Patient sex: F
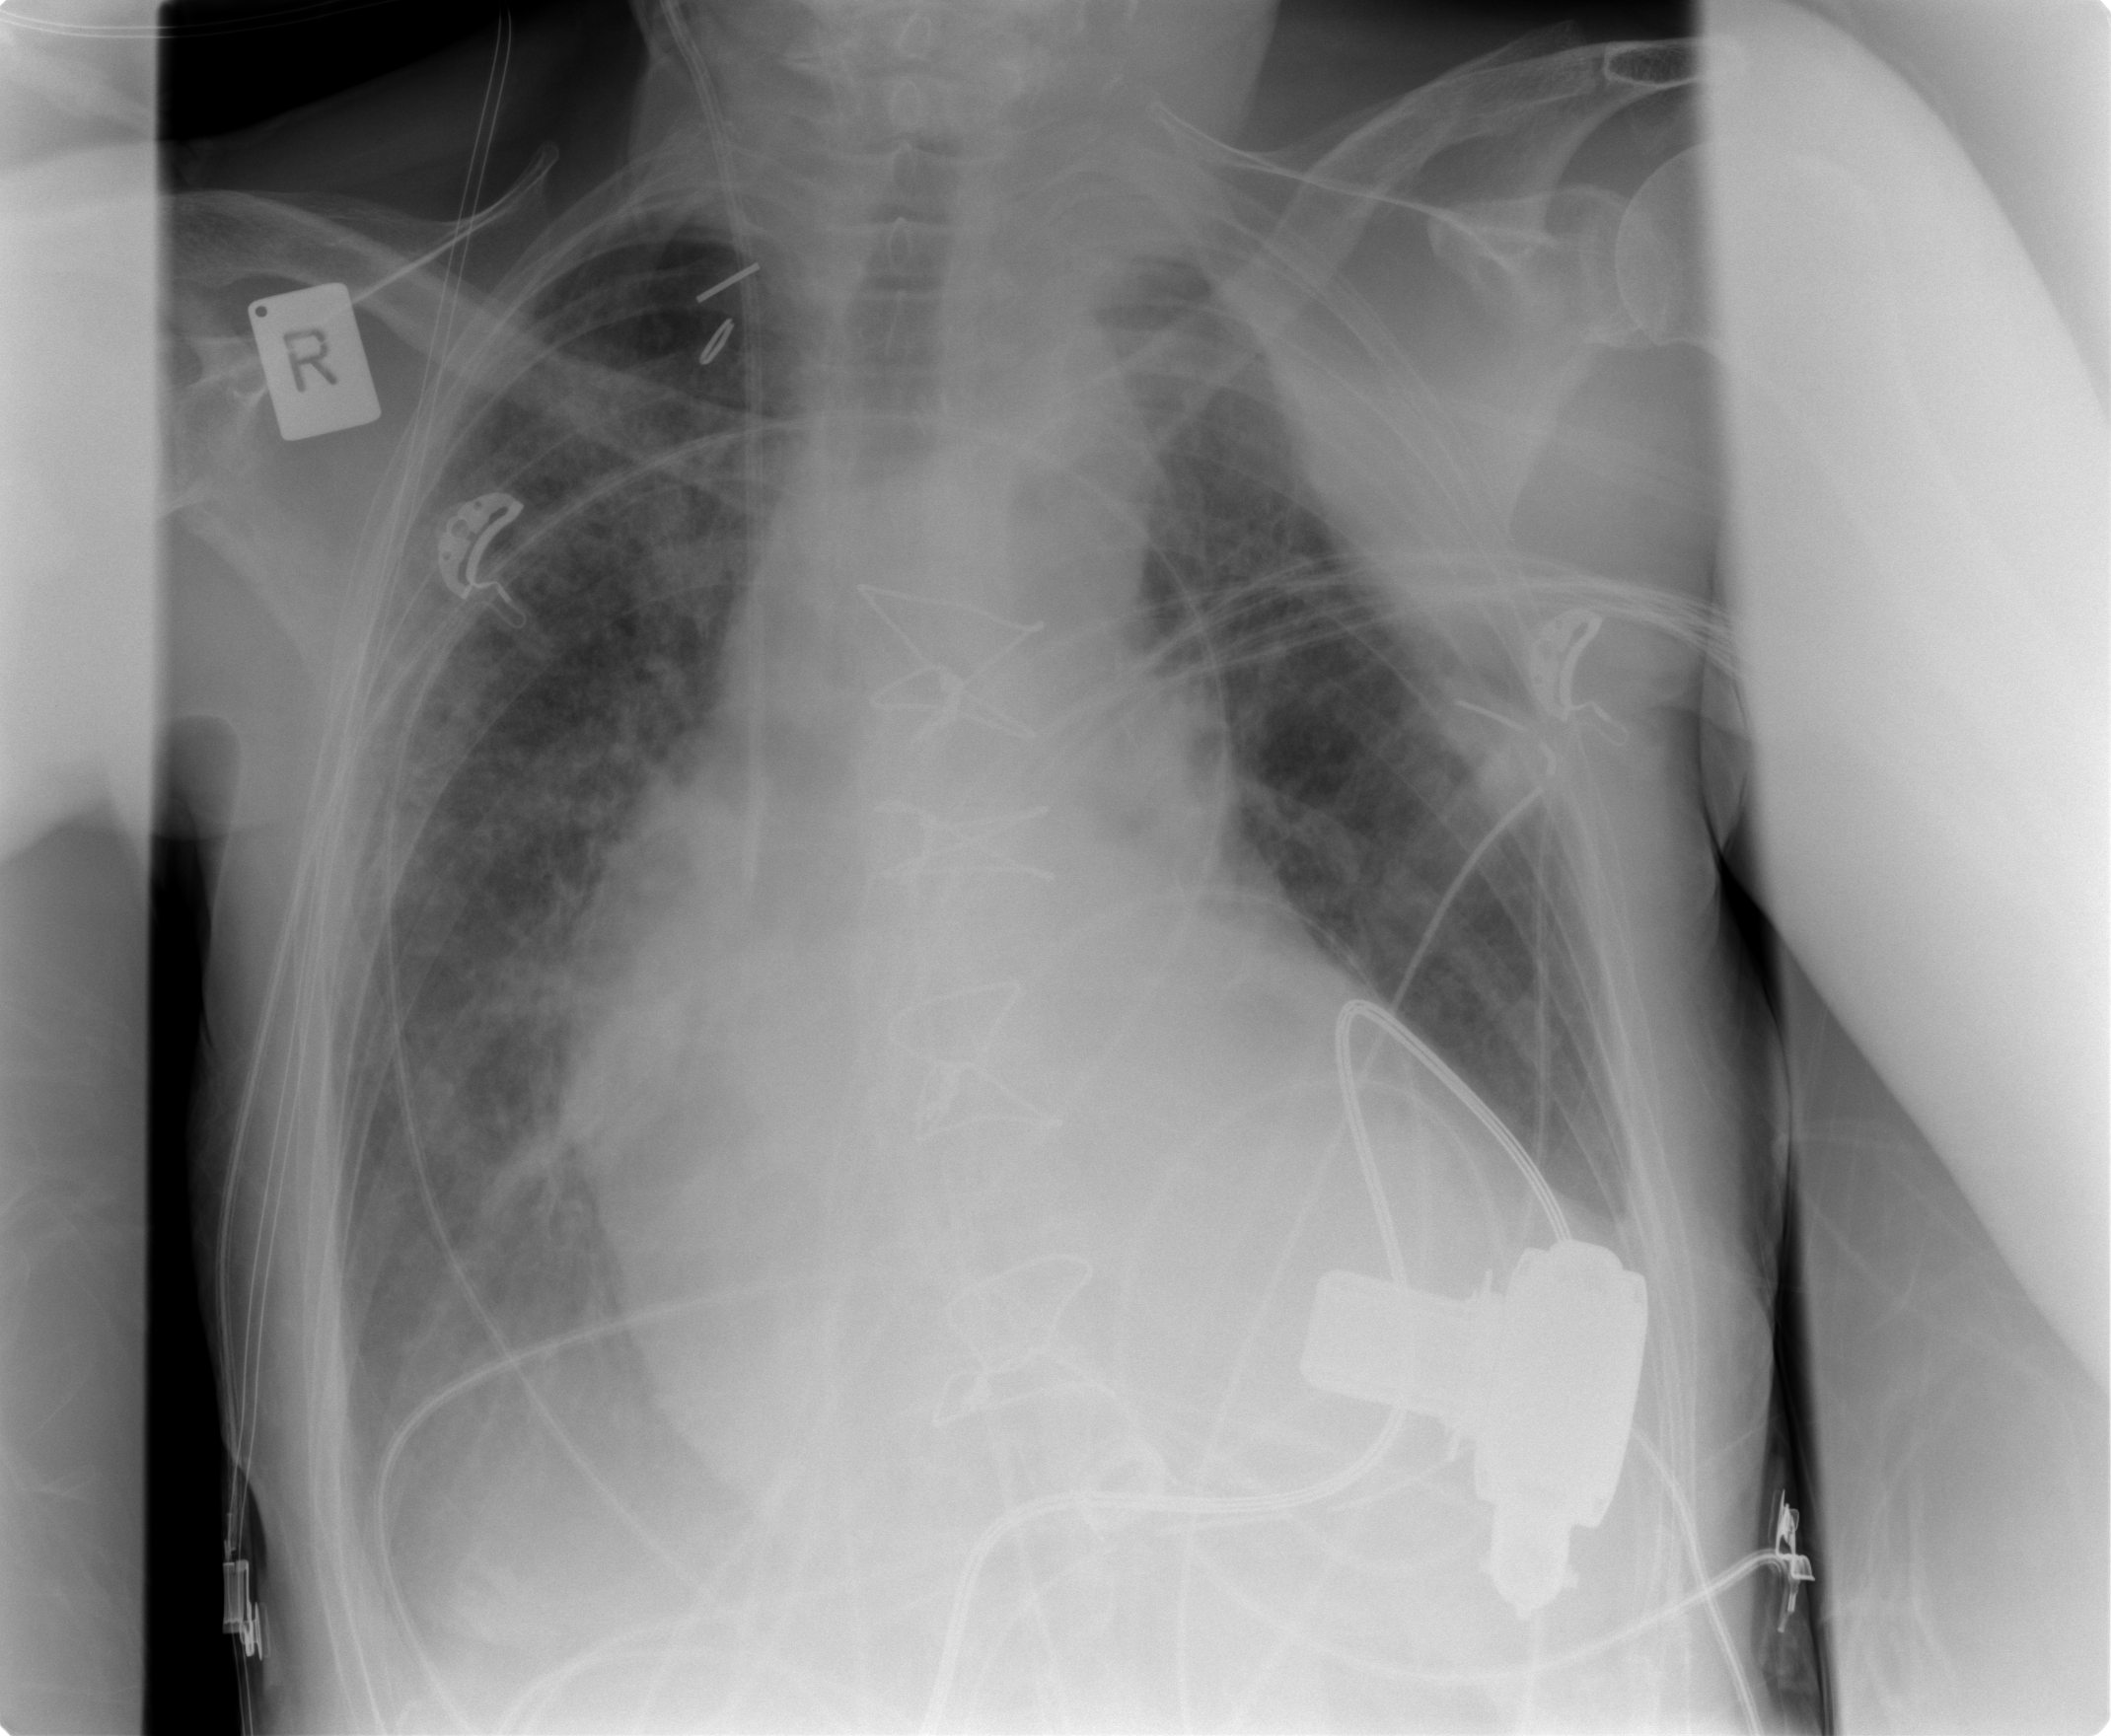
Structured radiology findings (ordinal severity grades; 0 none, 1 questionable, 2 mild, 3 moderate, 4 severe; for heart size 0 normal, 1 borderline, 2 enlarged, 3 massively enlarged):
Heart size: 2
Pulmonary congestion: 2
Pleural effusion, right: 2
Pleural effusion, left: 2
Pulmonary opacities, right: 3
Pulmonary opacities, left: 2
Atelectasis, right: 2
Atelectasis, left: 2